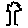
Label: tree